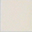
Piece: xx